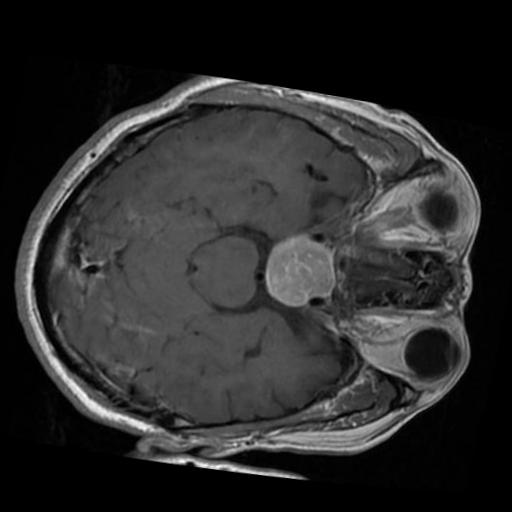
Label: brain_tumor